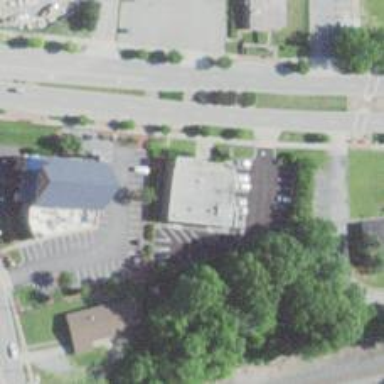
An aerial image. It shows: Clinic.